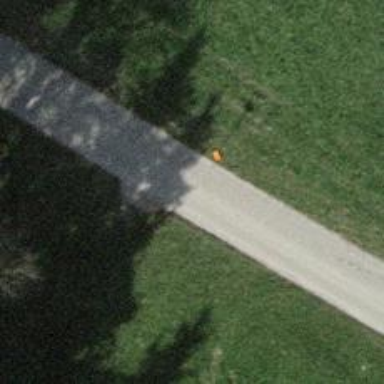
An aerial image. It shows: Pipeline marker.